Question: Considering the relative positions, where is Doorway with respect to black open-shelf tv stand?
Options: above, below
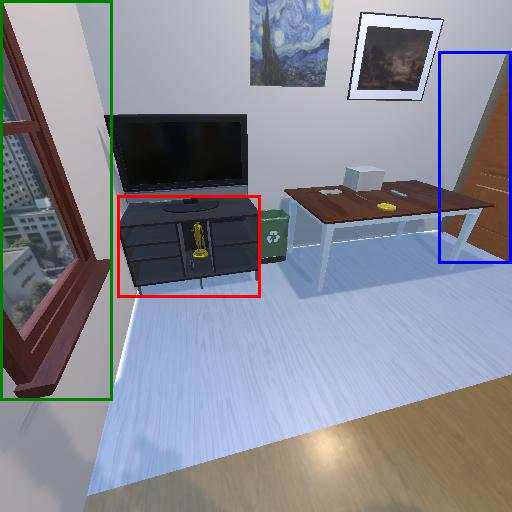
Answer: above